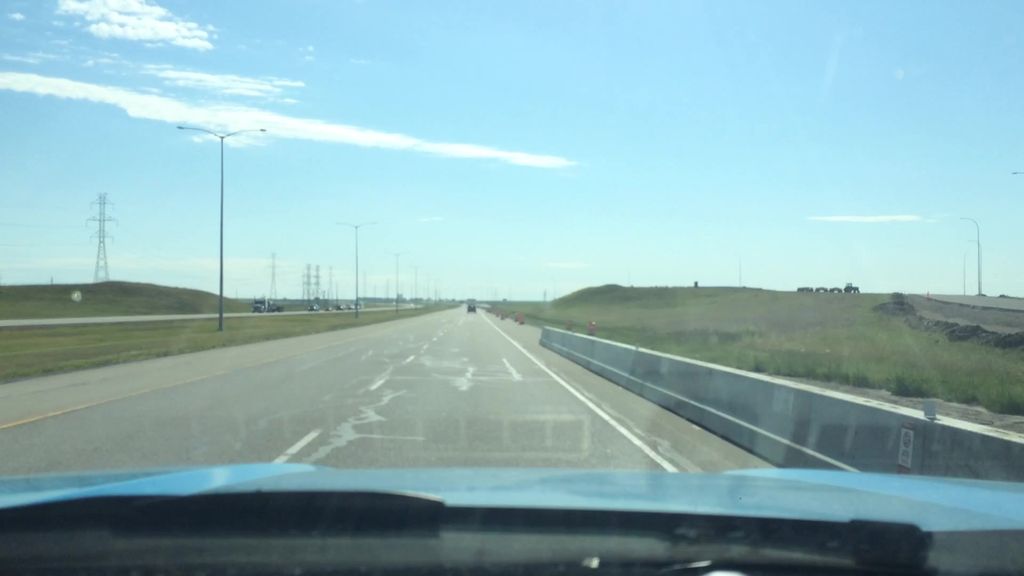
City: calgary